Question: As I explained in my post a few days before I'm programming an ASP MVC3 multi-language website which should contain facetted search, full text search and a distance search. To realize that I've installed solr 3.3 on a Tomcat 7. I'm also successfully integrated a dataimporthandler.
Now I want to index the data from my relational ms sql database. I read the index structure looks like one table containing all the data of one object. That means if I've got a object like a car my schema catains fields like Branding, Color and so on.
1. But what about n-m realtions? Does the index "table" have one column for each relation?
2. And what about multi language items? Should I create one object/row int the index for each language?
3. And should I save just the id of objects in the index or the whole names?
4. And last how to index (query) a Object like on the database image? (I read something about dynamic fields and multiplevalue fields but I'm not sure if it is the solution for my problem)
I've a example of a database design I'm talking about attached.
Thanks for all the answers!!!

Update:
The people should be able to have different way to search.
They should have the possibility to search the tbl_text_local.text by full text searching and the miscellaneous are are facettes.
The Result should be a list of objects that match to the search and a list of facetts.
But how should I index the Miscellaneous? Is there a posibility to index them in a form like that:
'''
<cattegory name = "cat1">
<Miscellaneous>
name...
</Miscellaneous>
<Miscellaneous>
...
</Miscellaneous>
<Miscellaneous>
...
</Miscellaneous>
</cattegory>
<cattegory name = "cat2">
<Miscellaneous>
</Miscellaneous>
<Miscellaneous>
</Miscellaneous>
<Miscellaneous>
</Miscellaneous>
</cattegory>
'''
Facettes:
- - -
- -
- -
-
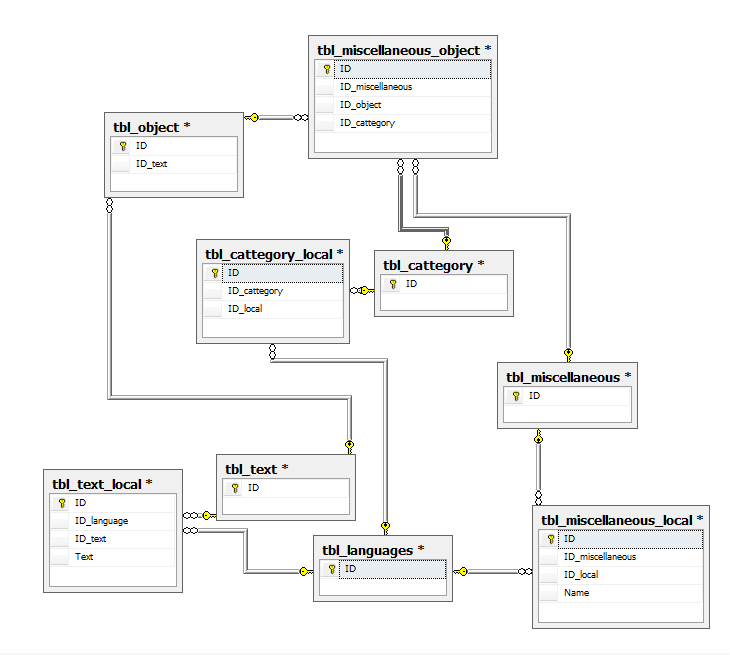
Answer: There is no single, "best" way to model relationships in Solr. Unlike relational databases, where you design tables by following <URL>, in Solr the schema design is very much ad-hoc, a function of the searches you will perform on the index. Ask yourself these questions as guidance:
- - - - - -
Finally, don't be afraid of duplicating data in the index for specific search purposes.